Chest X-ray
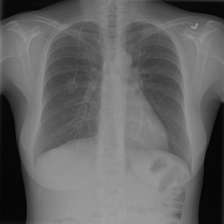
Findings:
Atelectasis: negative
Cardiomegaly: negative
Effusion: negative
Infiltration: negative
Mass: negative
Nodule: negative
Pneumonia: negative
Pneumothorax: negative
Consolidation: negative
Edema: negative
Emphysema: negative
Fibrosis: negative
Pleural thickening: negative
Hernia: negative